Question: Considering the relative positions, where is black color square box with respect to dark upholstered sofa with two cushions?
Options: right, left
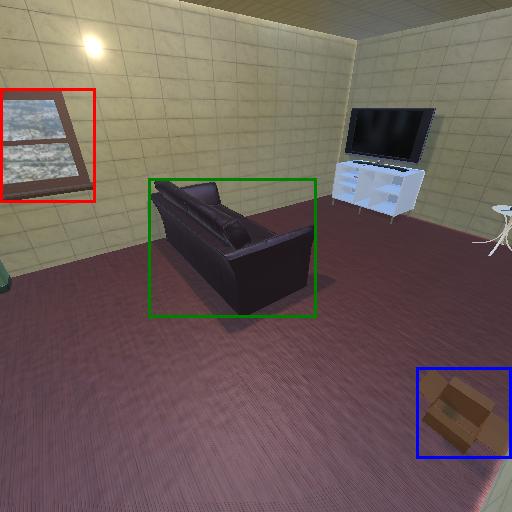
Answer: right